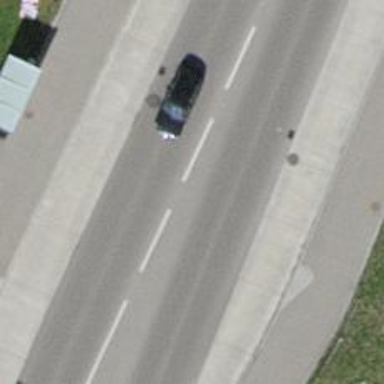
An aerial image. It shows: Secondary road with asphalt surface and separate sidewalk.